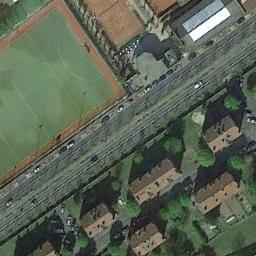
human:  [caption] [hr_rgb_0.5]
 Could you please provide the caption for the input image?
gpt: The freeway is between the playground and some houses .

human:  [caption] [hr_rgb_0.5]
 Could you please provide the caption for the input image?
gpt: There are many buildings and green plants on both sides of the road, There are several cars on the road, And there is a basketball court on the side of the road .

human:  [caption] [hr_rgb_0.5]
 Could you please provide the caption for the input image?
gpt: The motorway is very empty .

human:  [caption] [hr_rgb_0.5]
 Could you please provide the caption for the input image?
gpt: A straight freeway goes through the block and a playground is on one side of the freeway .

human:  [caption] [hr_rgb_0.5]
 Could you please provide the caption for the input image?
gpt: The freeway with some brown buildings and a football field beside .